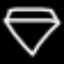
Label: diamond